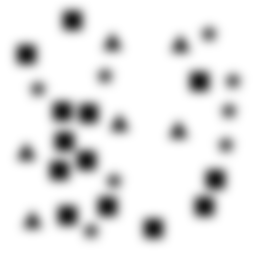
Squares: 13
Triangles: 6
Stars: 8
Total shapes: 27